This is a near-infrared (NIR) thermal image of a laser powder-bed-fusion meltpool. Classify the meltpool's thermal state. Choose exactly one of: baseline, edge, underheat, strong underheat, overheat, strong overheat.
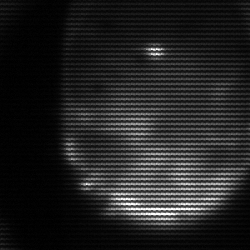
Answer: edge